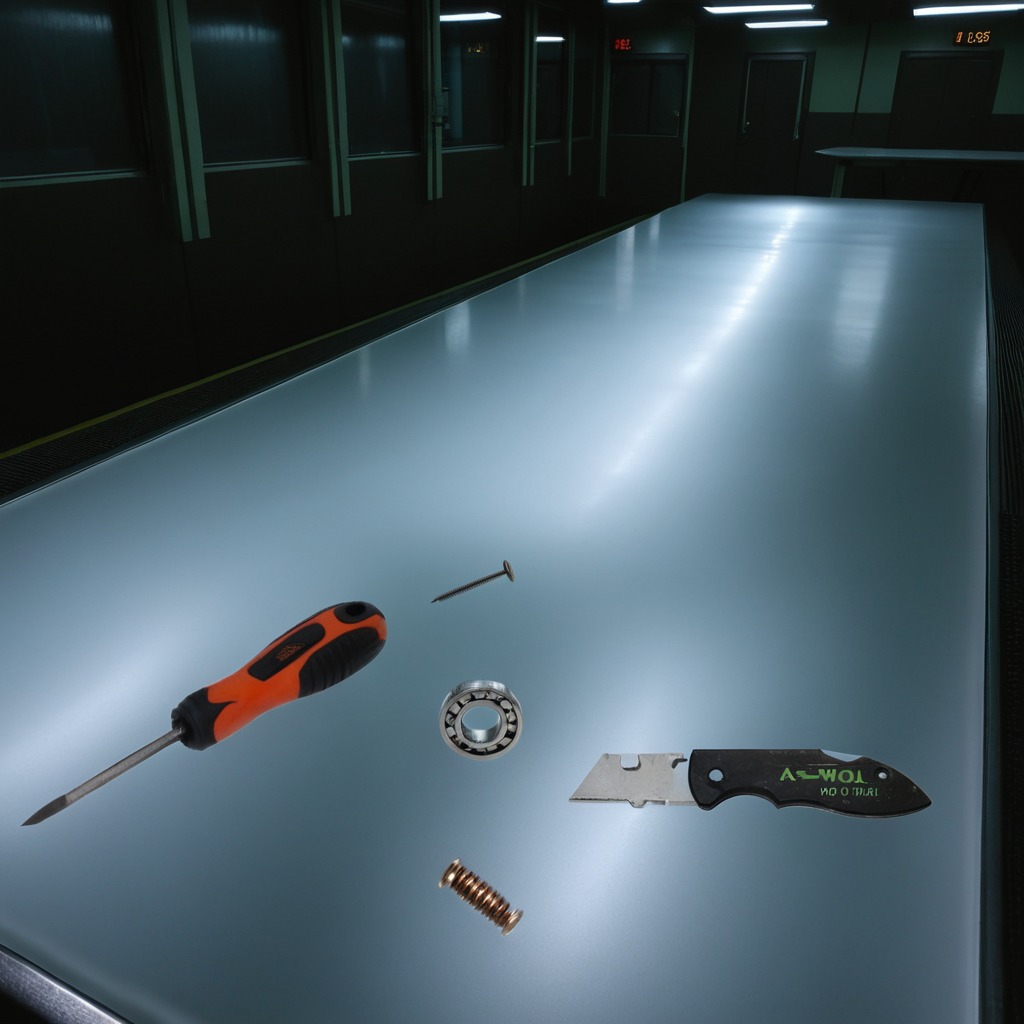
A ball bearing, a utility knife, an iron nail, a coiled metal spring, and a screwdriver are lying on a clean empty table in a railway signal maintenance room.